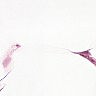
Metastatic tissue present: no